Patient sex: M
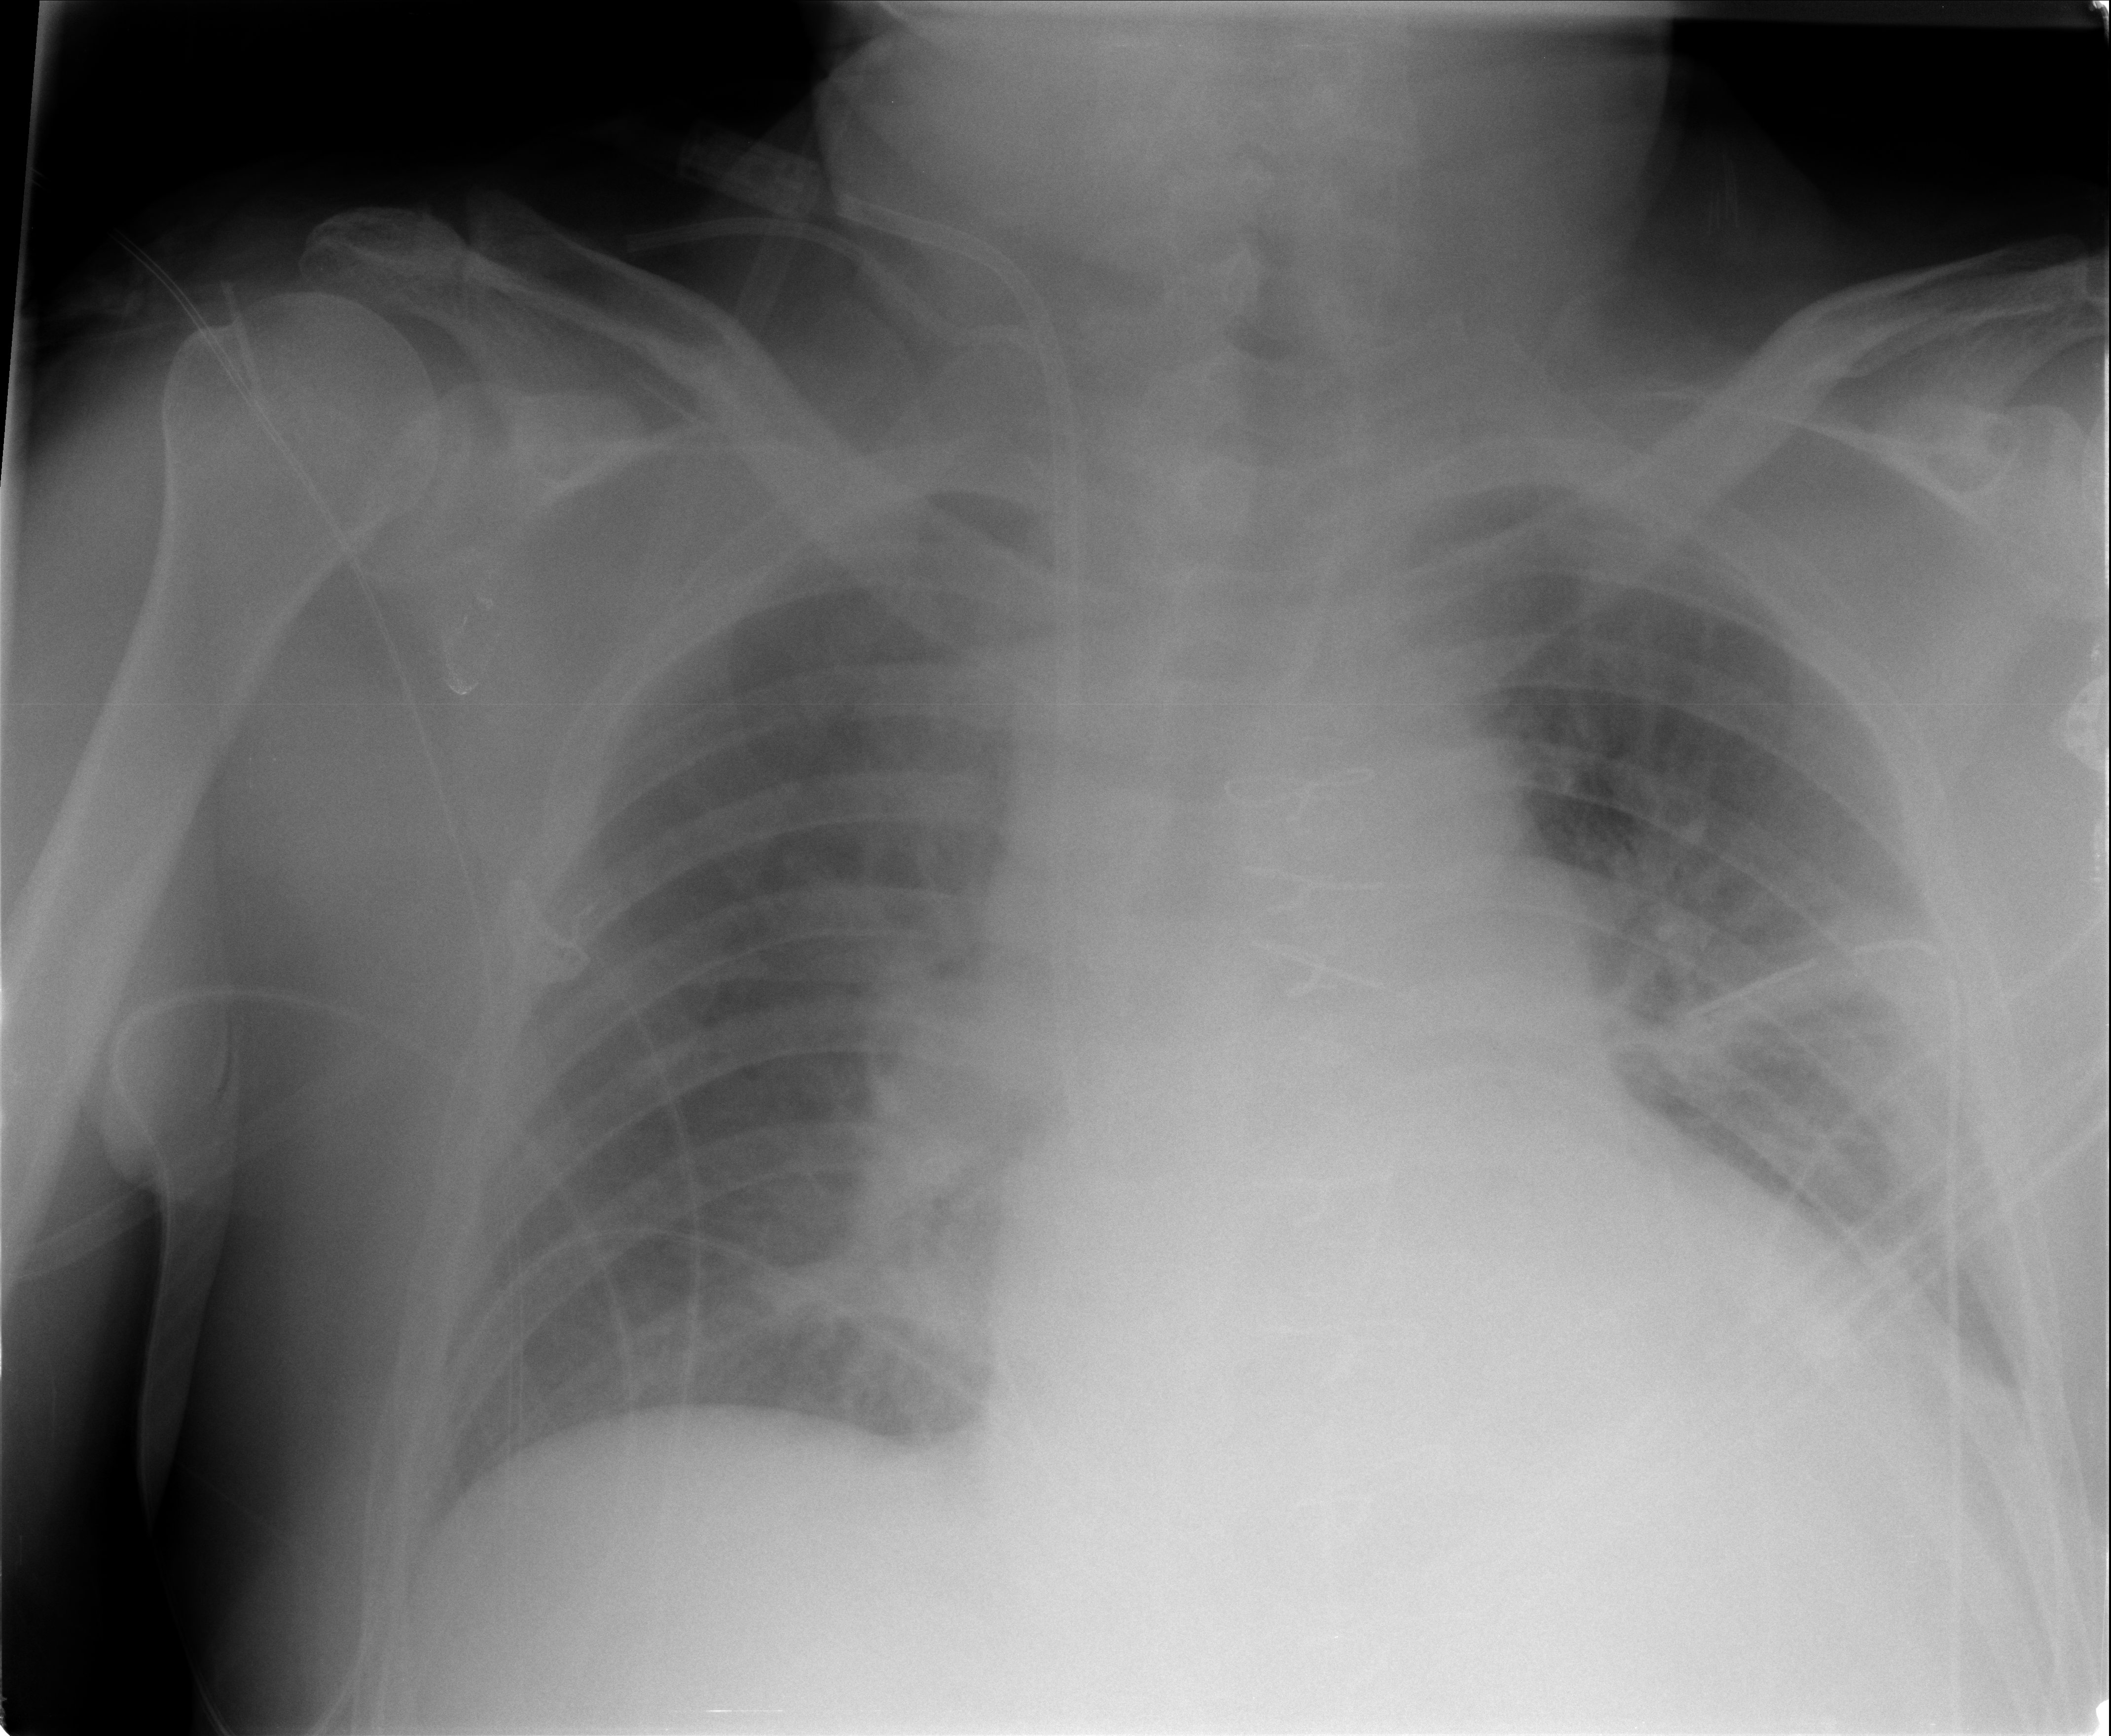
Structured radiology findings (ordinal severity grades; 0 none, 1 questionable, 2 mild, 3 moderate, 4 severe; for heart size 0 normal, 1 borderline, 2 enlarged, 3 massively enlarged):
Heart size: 2
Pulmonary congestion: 2
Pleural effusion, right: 1
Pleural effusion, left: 2
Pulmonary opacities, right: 0
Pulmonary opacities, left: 0
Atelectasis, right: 0
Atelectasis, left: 2